Question: I want to pixel search a defined area. Application is Bluestacks App Player:

Blue rectangle is BlueStacks (its position may change). I get the position using 'ControlGetPos()'. I only want to pixel search in red rectangle inside the app. Position of red rectangle is based on window info with windows coordinate mode. But It's not working. Here's my code :
'''
HotKeySet("{F2}", "mulai")
HotKeySet("{F3}", "berhenti")
Global $lokasi[2]
Global $warna
Global $penghitung
Global $nyala
Global $title = "BlueStacks App Player"
Global $hwnd = WinGetHandle($title)
Global $BSpos
Func berhenti()
Exit
EndFunc ;==>berhenti
Func getPos()
$aPos = ControlGetPos($title, "", "[CLASS:BlueStacksApp; INSTANCE:1]")
$tPoint = DllStructCreate("int X;int Y")
DllStructSetData($tPoint, "X", $aPos[0])
DllStructSetData($tPoint, "Y", $aPos[1])
_WinAPI_ClientToScreen(WinGetHandle(WinGetTitle($title)), $tPoint)
$BSpos[0] = DllStructGetData($tPoint, "X")
$BSpos[1] = DllStructGetData($tPoint, "Y")
EndFunc ;==>getPos
Func mulai()
$nyala = 1
While $nyala = 1
$pos = WinGetPos($hwnd)
WinActivate($hwnd)
$lokasi = PixelSearch($BSpos[0] , $BSpos[1], $BSpos[0] + $BSpos[2], $BSpos[1] + $BSpos[3], 0x0185B3)
MouseMove($lokasi[0], $lokasi[1], 0)
Sleep(200)
If @error Then
$penghitung = $penghitung + 1
EndIf
If $penghitung > 5 Then
$nyala = 0
EndIf
WEnd
EndFunc ;==>mulai
While 1
Sleep(200)
WEnd
'''
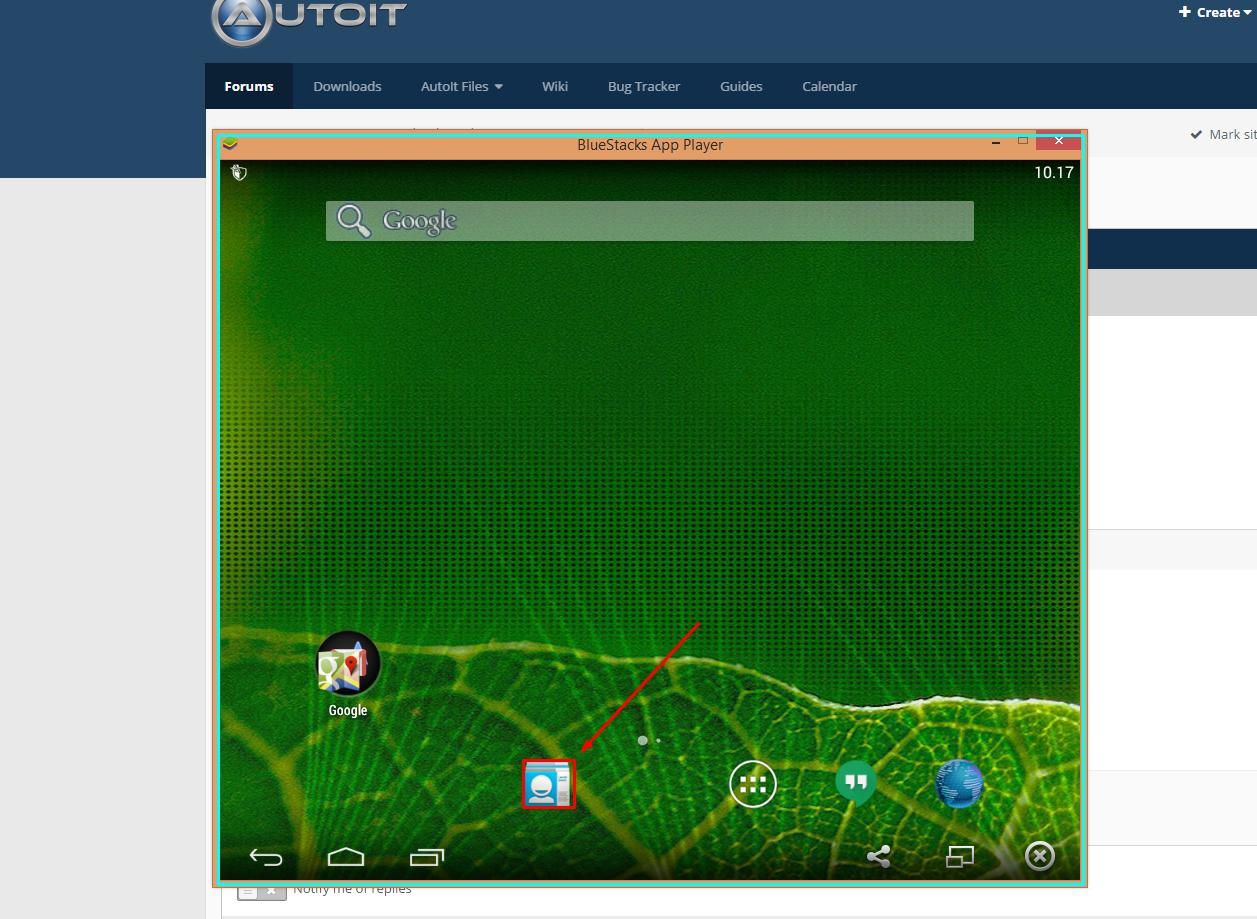
Answer: It seems there's nothing wrong with the imagesearch library, the problem is I running windows 10 using x64bit. So compiling it using x64 compiler (while it really suggest to use x86 compiler) with administrator previllige solved the problem.